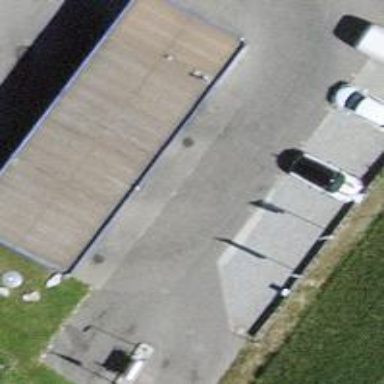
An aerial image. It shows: Building housing car wash facility.